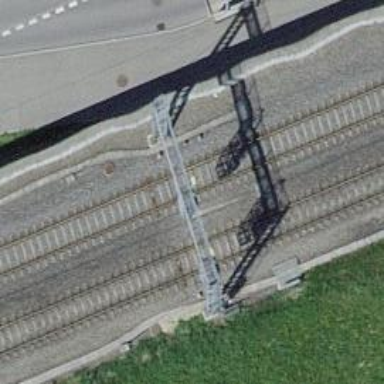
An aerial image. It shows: Railway signal.